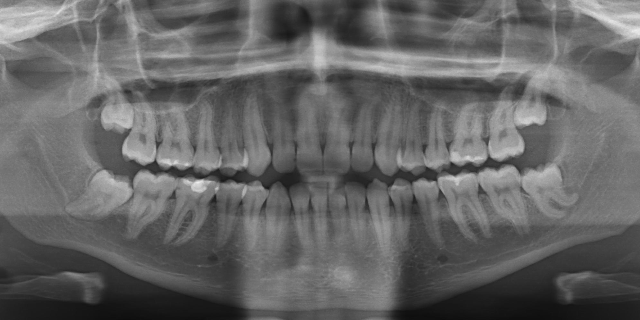
adult